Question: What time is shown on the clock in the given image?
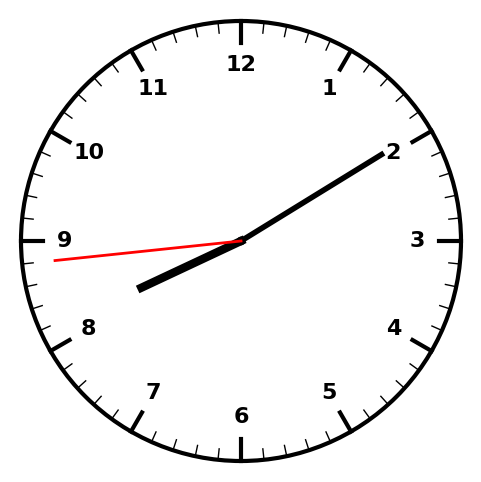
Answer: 08:09:44